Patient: sex F, age 72
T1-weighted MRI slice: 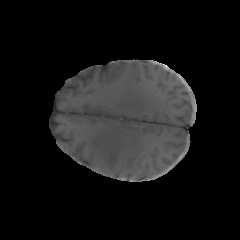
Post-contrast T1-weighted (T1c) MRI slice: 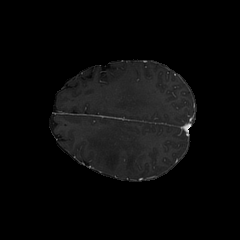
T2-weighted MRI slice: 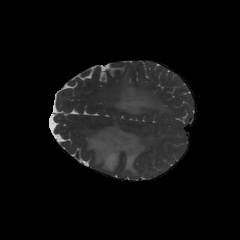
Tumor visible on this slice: yes
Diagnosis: Glioblastoma, IDH-wildtype
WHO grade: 4